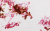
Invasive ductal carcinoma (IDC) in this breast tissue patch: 0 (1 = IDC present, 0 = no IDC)